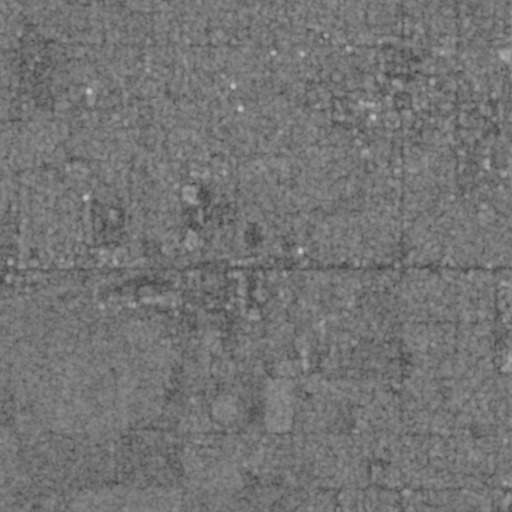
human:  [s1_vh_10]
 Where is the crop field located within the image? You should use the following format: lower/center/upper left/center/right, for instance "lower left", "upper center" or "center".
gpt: The crop field is located in the lower left of the image.
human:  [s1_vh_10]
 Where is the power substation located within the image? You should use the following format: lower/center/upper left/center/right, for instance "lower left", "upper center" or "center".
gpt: The power substation is located in the center right of the image.
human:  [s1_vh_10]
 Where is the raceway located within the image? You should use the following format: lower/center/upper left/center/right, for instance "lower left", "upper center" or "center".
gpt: The raceway is located in the upper left of the image.
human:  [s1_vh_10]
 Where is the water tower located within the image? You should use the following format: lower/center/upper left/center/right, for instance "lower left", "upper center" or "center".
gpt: The water tower is located in the lower center of the image.
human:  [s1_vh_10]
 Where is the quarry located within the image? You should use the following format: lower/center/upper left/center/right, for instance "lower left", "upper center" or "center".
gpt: There is no quarry in the image.

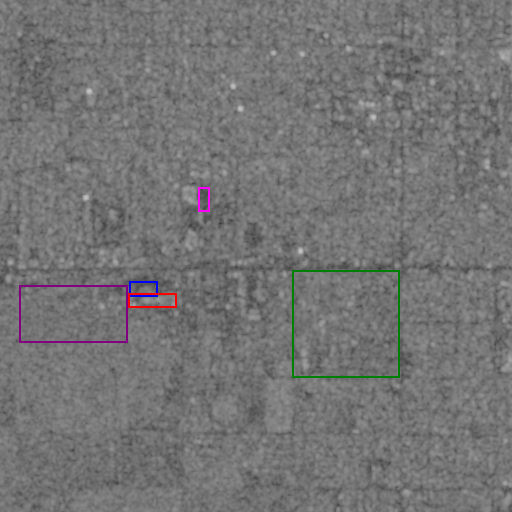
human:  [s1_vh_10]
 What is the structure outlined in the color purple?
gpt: The structure outlined in purple is a crop field.
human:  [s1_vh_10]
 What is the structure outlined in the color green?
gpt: The structure outlined in green is a park.
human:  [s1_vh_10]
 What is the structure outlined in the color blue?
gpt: The structure outlined in blue is a parking lot.
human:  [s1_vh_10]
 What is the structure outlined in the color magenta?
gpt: The structure outlined in magenta is a track.
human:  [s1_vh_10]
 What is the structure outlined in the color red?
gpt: The structure outlined in red is a building.
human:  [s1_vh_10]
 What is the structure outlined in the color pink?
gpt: There is no pink outline.